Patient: sex M, age 47
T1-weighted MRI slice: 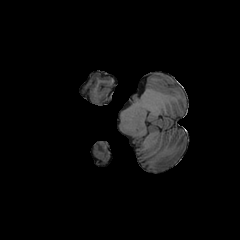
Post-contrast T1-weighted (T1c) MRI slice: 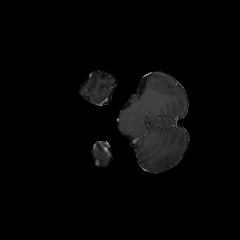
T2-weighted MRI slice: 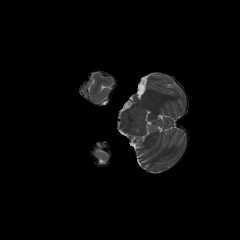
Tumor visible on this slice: no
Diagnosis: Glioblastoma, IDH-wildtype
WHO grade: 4